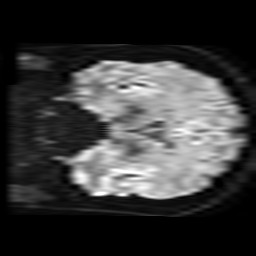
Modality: TRACE
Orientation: coronal
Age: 29
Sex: male
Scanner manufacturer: philips
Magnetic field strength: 3 T
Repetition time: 5.012 s
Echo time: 0.07459 s